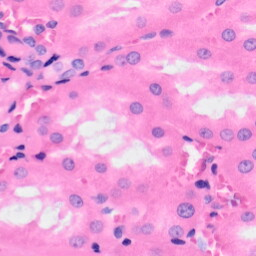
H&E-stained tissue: Kidney